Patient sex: M
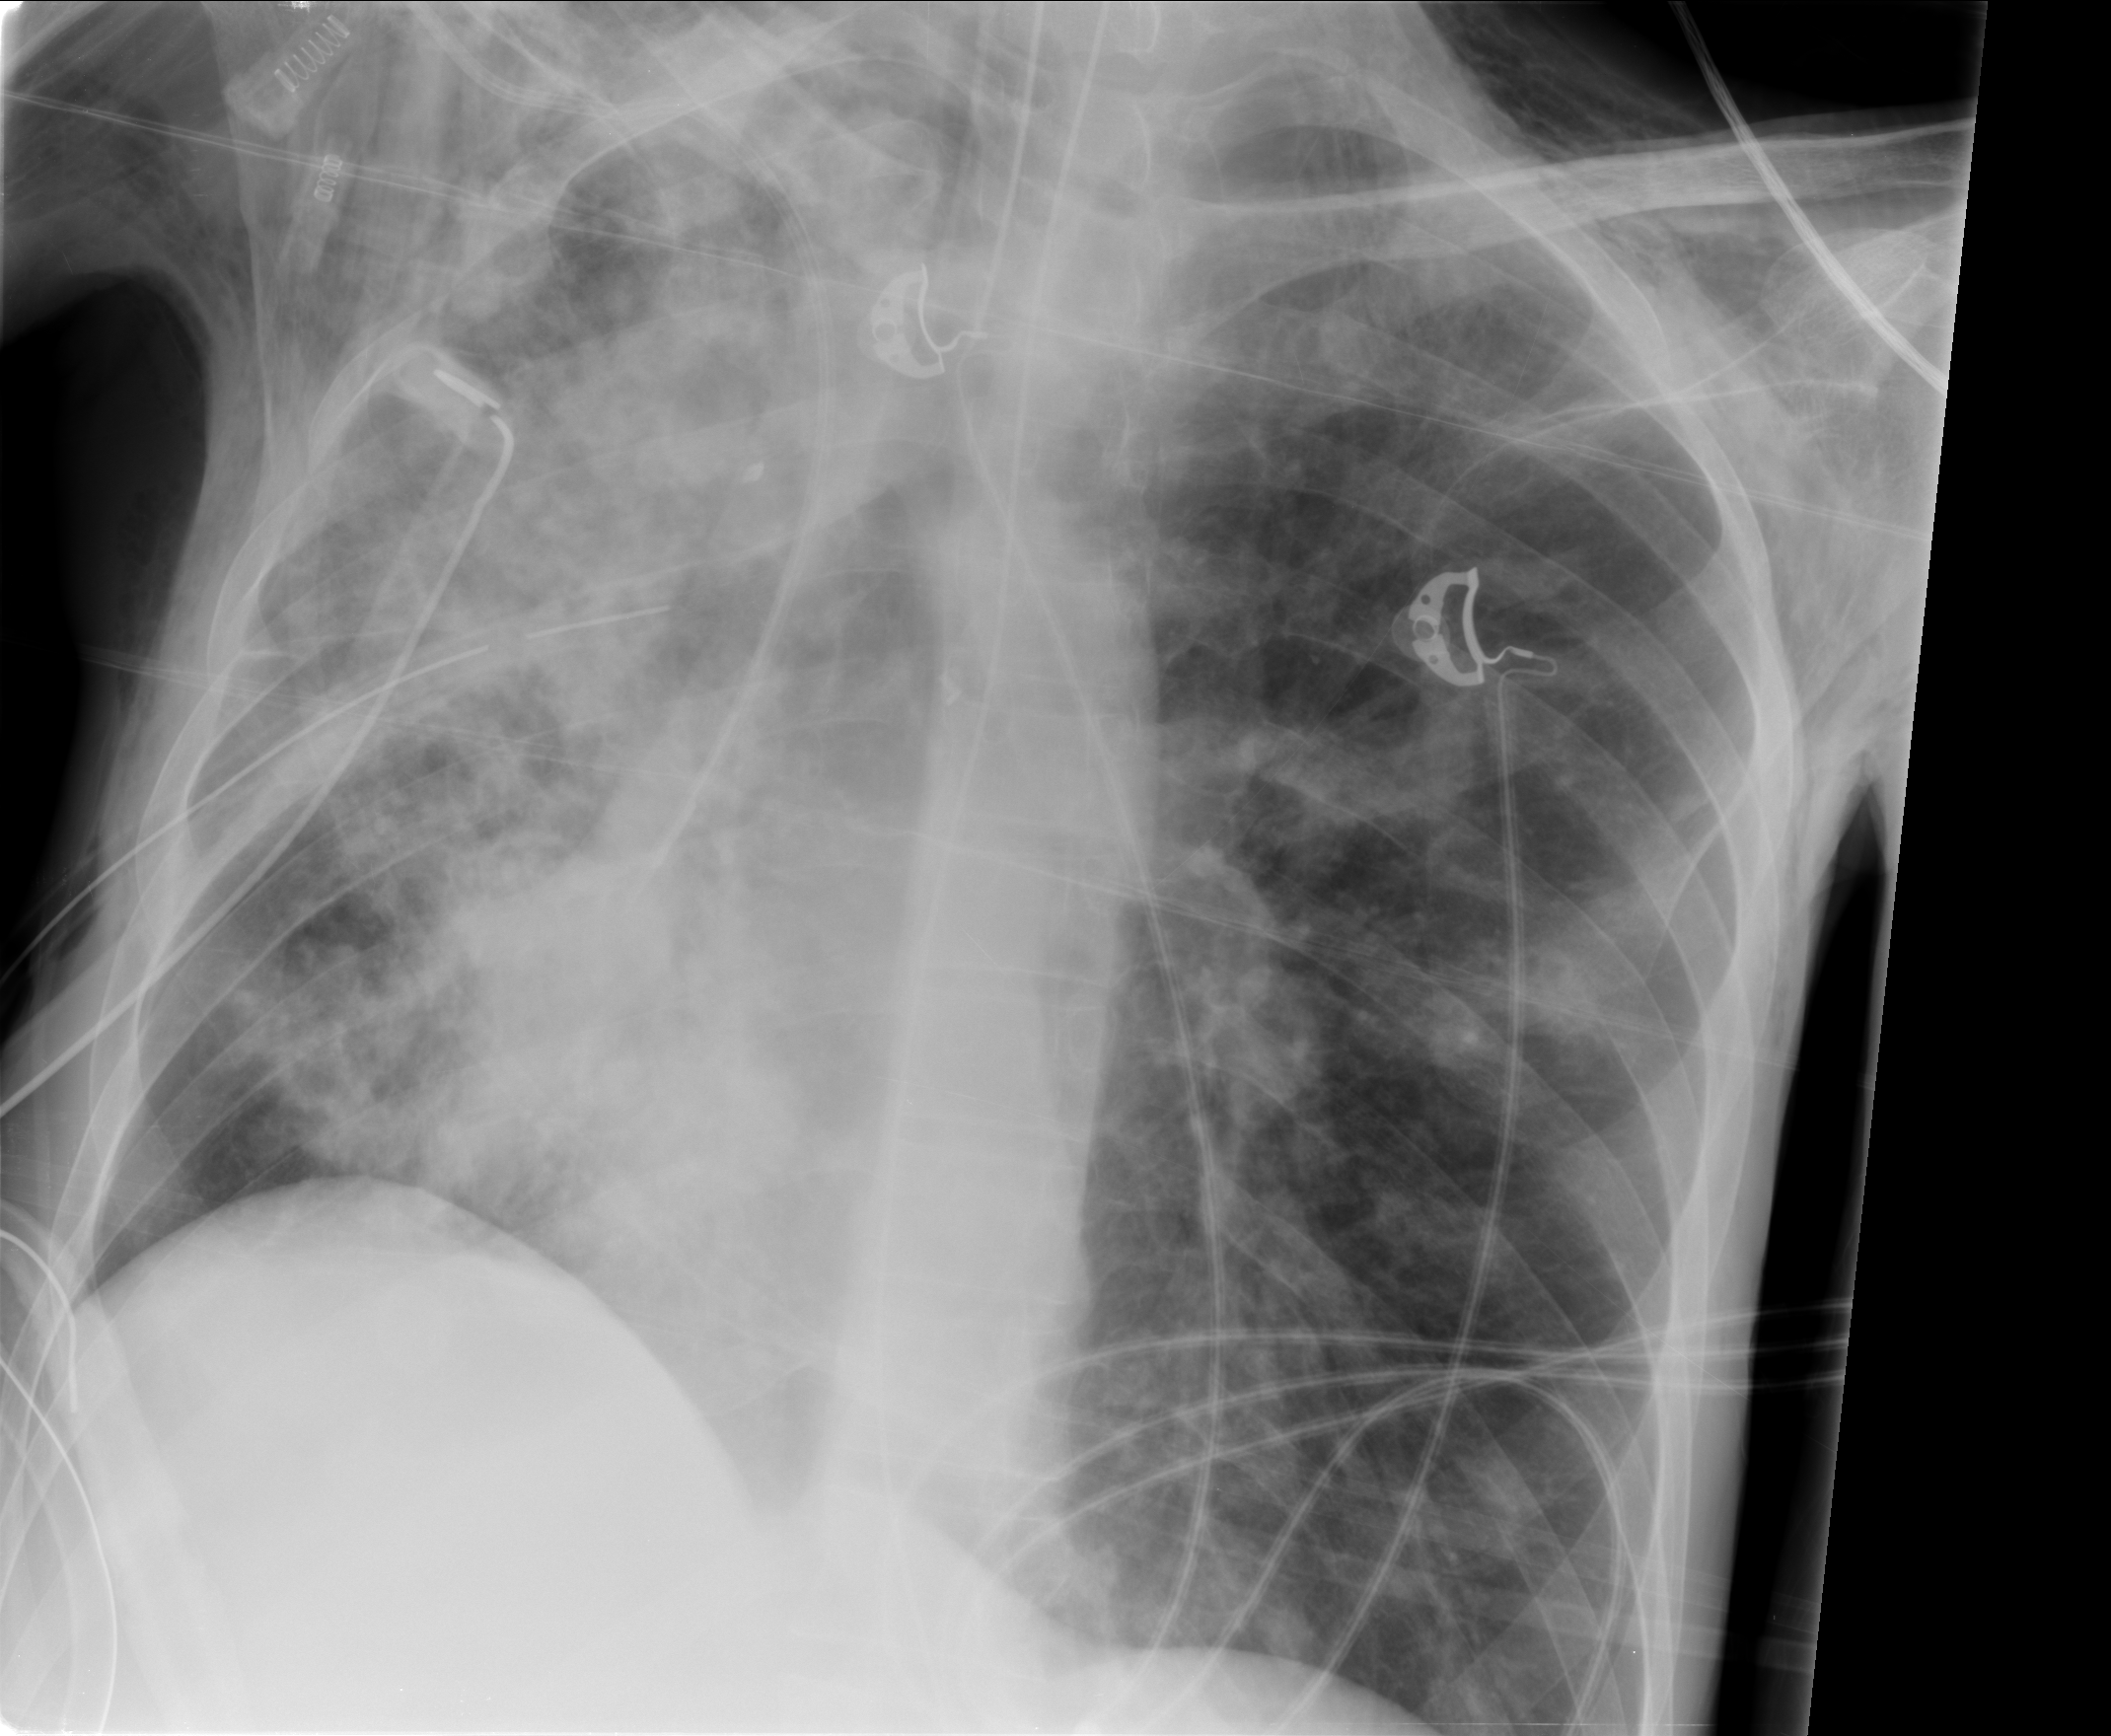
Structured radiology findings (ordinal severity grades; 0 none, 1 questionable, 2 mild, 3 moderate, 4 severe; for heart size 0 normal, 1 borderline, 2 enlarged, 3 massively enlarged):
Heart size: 0
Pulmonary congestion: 2
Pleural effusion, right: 0
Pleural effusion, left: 0
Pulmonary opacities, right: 3
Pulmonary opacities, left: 2
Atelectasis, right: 3
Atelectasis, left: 2